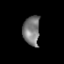
Tissue: prostate
Cell type: T cells
Senescence score: 0.6987
Nuclear area (px): 481
Mean DAPI intensity: 122.291